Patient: sex M, age 94
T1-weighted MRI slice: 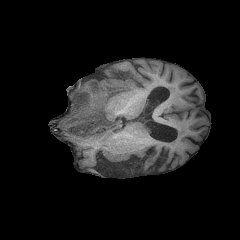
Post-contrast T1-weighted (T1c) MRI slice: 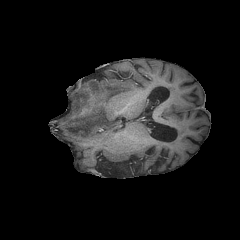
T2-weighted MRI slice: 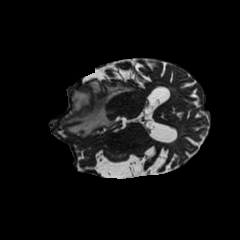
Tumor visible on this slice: yes
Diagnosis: Glioblastoma, IDH-wildtype
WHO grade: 4